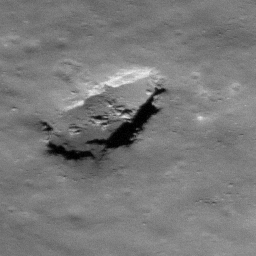
Pit: Stevinus 1
Host crater: Stevinus
Host type: impact_melt
Lunar coordinates: latitude -32.426, longitude 54.638